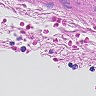
Metastatic tissue present: no